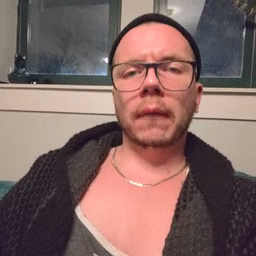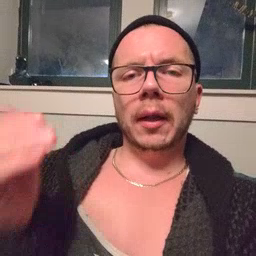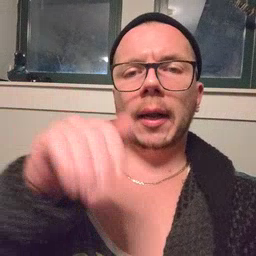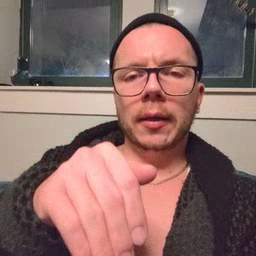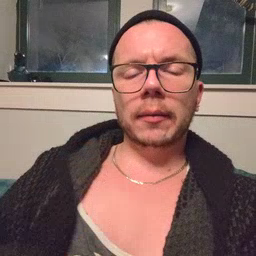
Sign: night